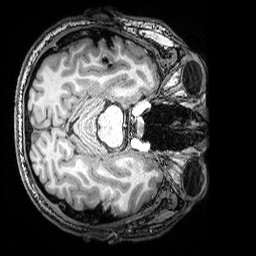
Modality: T1w
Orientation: axial
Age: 31
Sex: male
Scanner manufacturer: siemens
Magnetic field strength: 3 T
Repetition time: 2.53 s
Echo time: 0.00388 s